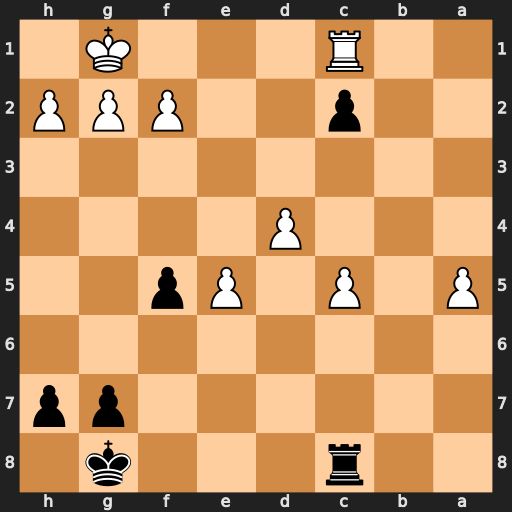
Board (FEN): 2r3k1/6pp/8/P1P1Pp2/3P4/8/2p2PPP/2R3K1
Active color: b
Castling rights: -
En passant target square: -
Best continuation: Rb8 Kf1 Rb1 Ke1 Rxc1+